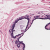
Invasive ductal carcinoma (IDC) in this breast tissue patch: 0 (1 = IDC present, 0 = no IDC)